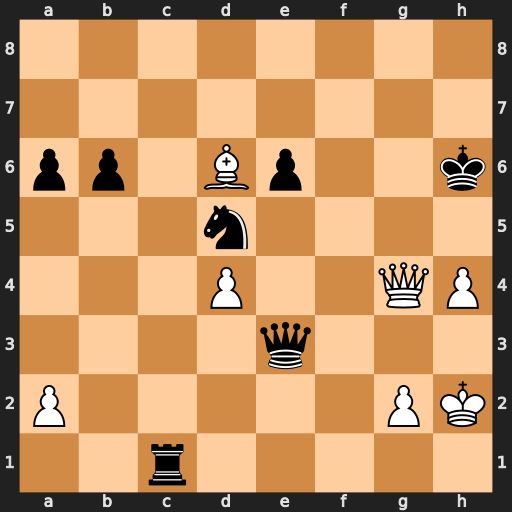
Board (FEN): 8/8/pp1Bp2k/3n4/3P2QP/4q3/P5PK/2r5
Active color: w
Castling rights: -
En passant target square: -
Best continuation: Bf8+ Kh7 Qg7#